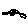
Label: car